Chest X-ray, AP view. Patient: 15 years old, sex M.
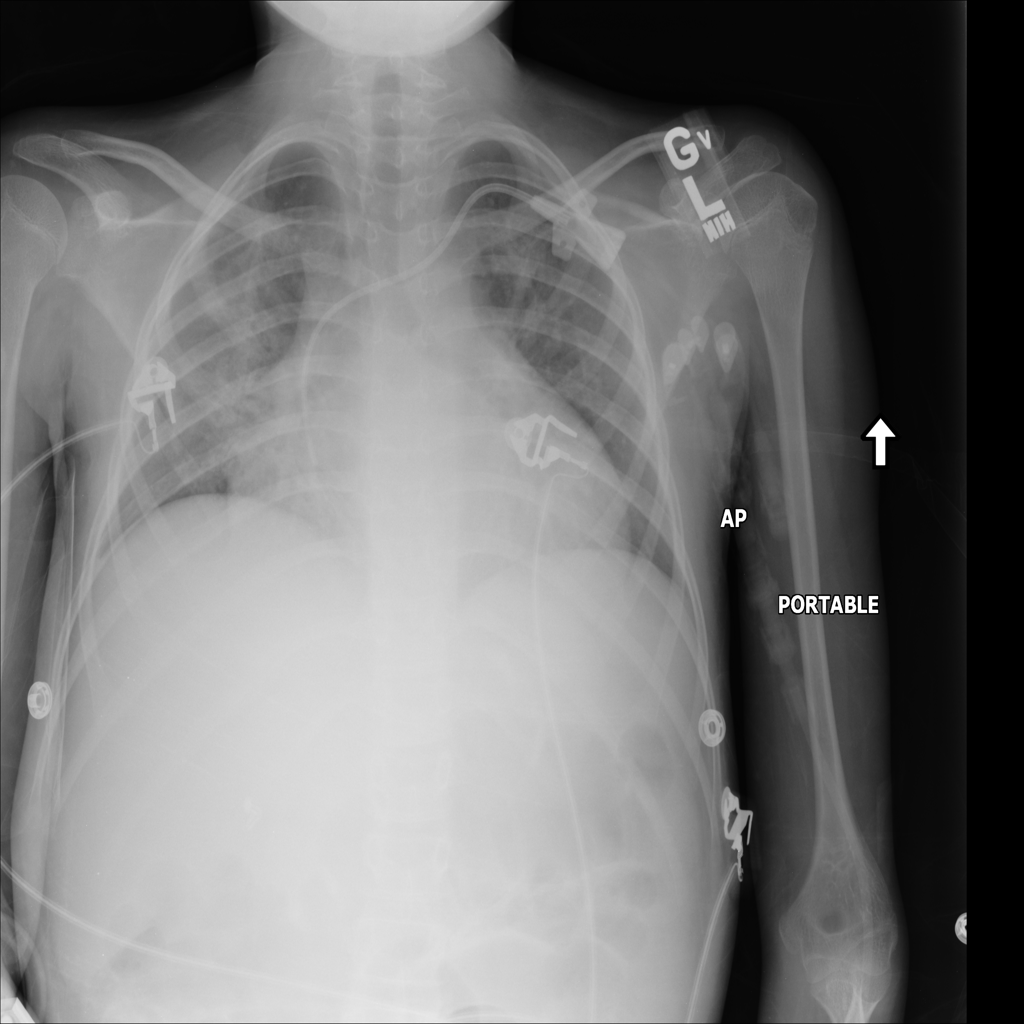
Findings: No Finding